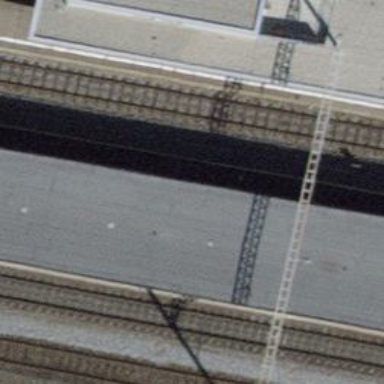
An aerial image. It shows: Footway with asphalt surface going through tunnel.